Question: I fallowed @Stefan Monov tutorial in <URL>. And everything works, but I need to make it working with my brush. I need to do so:
'''
// Next, we want a blendfunc that doesn't change the color of any pixels,
// but rather replaces the framebuffer alpha values with values based
// on the whiteness of the mask. In other words, if a pixel is white in the mask,
// then the corresponding framebuffer pixel's alpha will be set to 1.
glBlendFuncSeparate(GL_ZERO, GL_ONE, GL_SRC_COLOR, GL_ZERO);
// Now "draw" the mask (again, this doesn't produce a visible result, it just
// changes the alpha values in the framebuffer)
drawQuad(maskTexture);
'''
would be not a static texture, but dynamic shape. I mean, i'm trying to implement brush witch is doing such a thing that is written by @Stefan Monov. So I need that this place could be implemented in other - (void) function, so that it could be called, when coordinates changes (when user draws). I tried a variety of ways to change the sequence of your code, but it does not work correctly then. Now my bursh code is:
'''
glEnable(GL_BLEND);
glBlendFuncSeparate(GL_ZERO, GL_ONE, GL_SRC_COLOR, GL_ZERO);
glPointSize(100);
glBegin(GL_POINTS);
glColorMask(1.0,1.0,1.0, 1.0);
glVertex2f(loc.x, loc.y);
glEnd();
glDisable(GL_BLEND);
'''
It is called when mouse is dragged. "loc" is dragged mouse coordinates. Afcourse its not working now at all, because of blendFunc and code's sequence. When I leave sequence as @Stefan Monov described, it works, but it draws one point and drags it when mouse is dragged. Becouse after drawing point, other textures is being redrawed too. Any, at least similar, solution for it?
---
To make it more clear i'll show how I want my APP to work.
Here is the original code:
'''
glEnable(GL_BLEND);
glBlendFunc(GL_ONE, GL_ZERO);
drawQuad(backgroundTexture);
glBlendFuncSeparate(GL_ZERO, GL_ONE, GL_SRC_COLOR, GL_ZERO);
drawQuad(maskTexture);
glBlendFunc(GL_DST_ALPHA, GL_ONE_MINUS_DST_ALPHA);
drawQuad(foregroundTexture);
'''
Now its working like this:
1. Draws background
2. Draws mask
3. Draws foreground
I need it to work like this:
1. Draws bacground
2. Draws foreground
3. Draws mask
But if i change the order of drawings it stops working. Ignores mask.
Expected result foto:

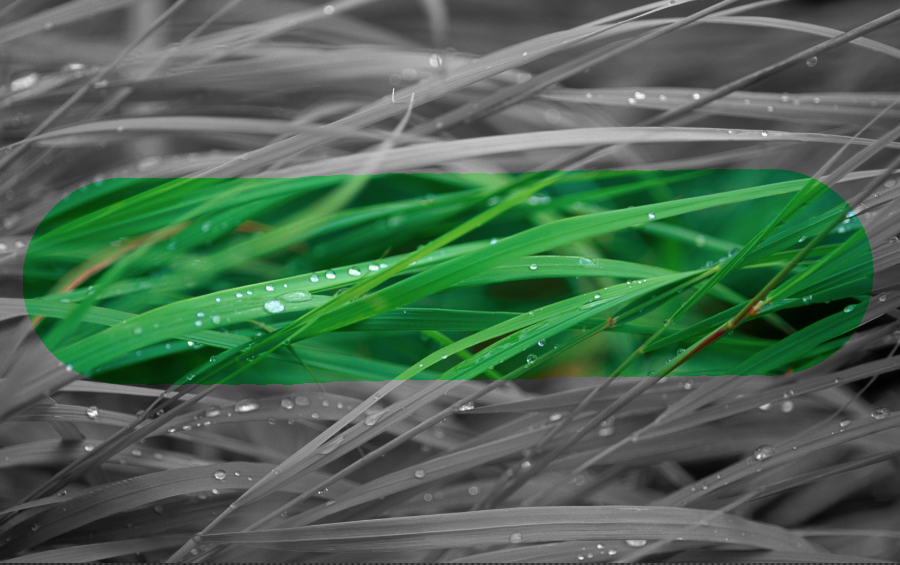
Answer: Your attempt to draw the mask last makes no sense really.
Drawing the mask only modifies what's in the alpha channel, and the alpha channel itself is not visible in any way in the final image.
The only use of the mask is to modify what's drawn after it.